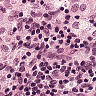
Metastatic tissue present: no